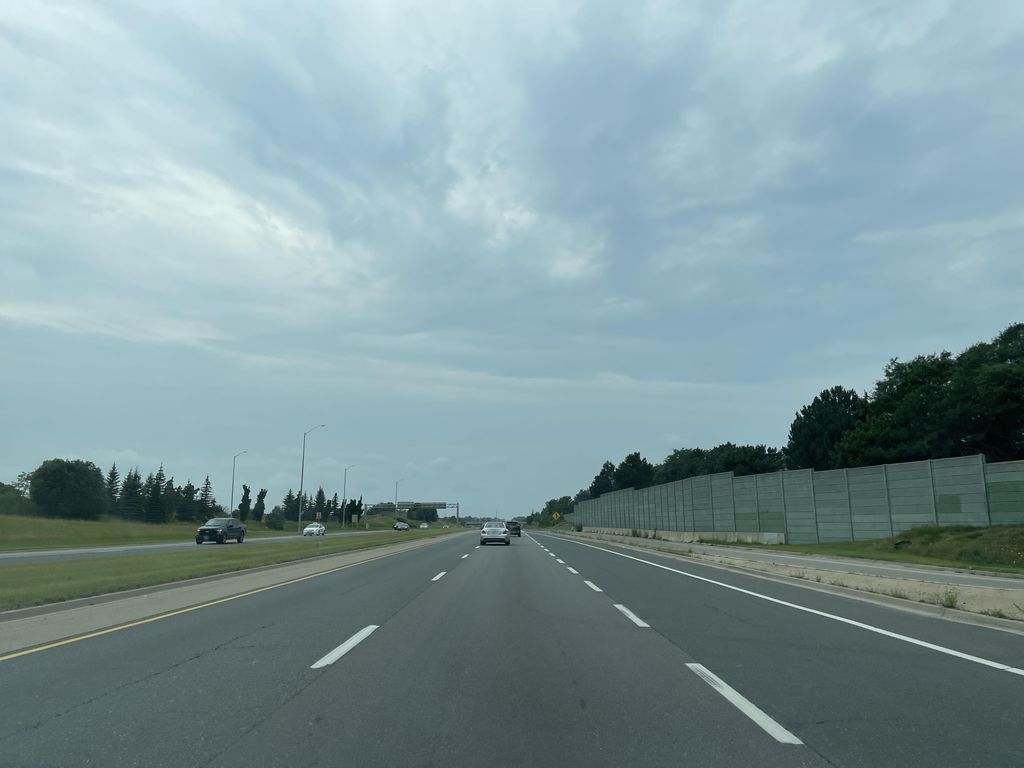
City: hamilton